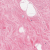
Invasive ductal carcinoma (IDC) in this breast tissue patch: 0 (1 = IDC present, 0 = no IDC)